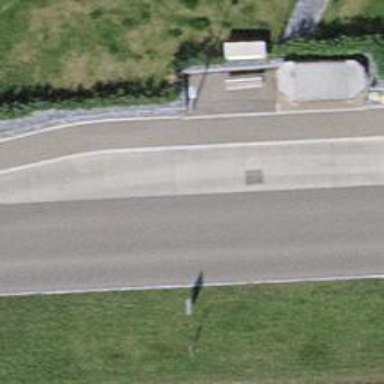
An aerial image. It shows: Bus stop equipped with public transport stop position.